Question: I have a jquery problem, I am fetching results in an array from my sql database.
The items are in a 'table tr td'. Each row holds a unique id.
but when i do the sum or doing onkeyup for one text box the all total change also.
I am uding an 'onKeyUp' event for 'Qty'.
eg.:
> Qty = 3Bedrag = 20Totaal (expected) = 60
Here is a screenshot:

Is my jQuery code wrong?
'''
jQuery(document).ready(function(){
var j = 0;
/* COMPUTATION new item */
jQuery('input[id=new_quan_'+j+']').keyup(function(){
j++;
var new_sum = parseInt($('input[id=new_quan_'+j+']').val(), 10);
new_sum *= parseInt($('input[id=new_amt_'+j+']').val(), 10);
jQuery('input[id=new_total_'+j+']').val(new_sum);
});
});
'''
Here is the HTML and PHP code:
'''
<table cellpadding="5" cellspacing="0" width="100%" id="computation_table">
<tbody>
<tr>
<th>Categories</th>
<th>Qty</th>
<th>Omschrijving</th>
<th>Bedrag</th>
<th>Totaal</th>
<th>BTW</th>
<th></th>
</tr>
<?
$quo_com = mysql_query( "SELECT * FROM jon_com_quo_computation WHERE user_code = '".$_GET['uc']."' and footnote = 'new' and active='1' " ) or die ( mysql_error() );
$get_btw = mysql_fetch_array( $quo_com );
if ( $get_btw['currency'] == 'euro' ) {
$msg_tot = '&euro;';
} elseif ( $get_btw['currency'] == 'usd' ) {
$msg_tot = '&#36;';
}
$sqlview = mysql_query( "SELECT * FROM jon_com_quo_computation WHERE user_code = '".$_GET['uc']."' and footnote = 'new' and active='1' " ) or die ( mysql_error() );
$j = 0;
while( $row = mysql_fetch_array( $sqlview ) ) {
?>
<tr>
<td>
<input type="hidden" name="id_<?=$j?>" value="<?=$row['q_id'];?>" />
<input type="hidden" name="counter" value="<?=$j?>" />
<input type="text" name="category_<?=$j?>" class="text_com" value="<?=$row['category'];?>" />
</td>
<td>
<input type="text" name="quantity_<?=$j?>" id="new_quan_<?=$j?>" class="text_com" value="<?=$row['quo_quantity'];?>" /> x
</td>
<td width="200">
<input type="text" name="quo_definition_<?=$j?>" class="input" value="<?=$row['quo_definition'];?>" />
</td>
<td>
<input type="text" name="quo_amt_<?=$j?>" id="new_amt_<?=$j?>" class="text_com" value="<?=$row['quo_amt'];?>" />
</td>
<td id="total">
<input type="text" name="quo_total_<?=$j?>" id="new_total_<?=$j?>" class="text_com" value="<?=$row['quo_total'];?>" />
</td>
<td>
<input type="text" name="quo_btw_<?=$j?>" class="text_com" value="<?=$row['quo_btw'];?>" />
</td>
</tr>
<?
$j++;
}
?>
</tbody>
</table>
</div>
<br />
<!-- END OF COMPUTATION UPDATE -->
<input type="submit" name="up_item_list" value="Werk de vorm" /> - <input type="submit" name="new_save_list" value="Opslaan nieuw item" /> - <a href="">Annuleren</a>
</form>
'''
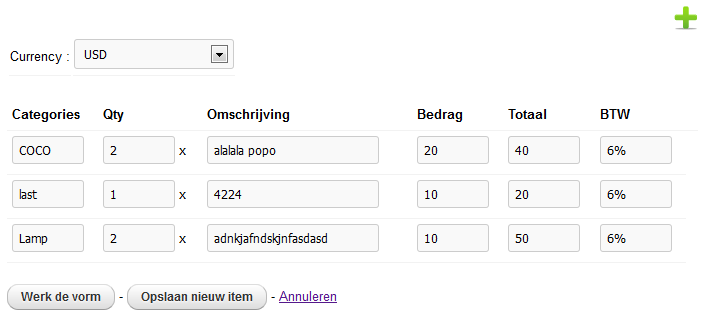
Answer: It is better to use classes to find corresponding elements instead of that id built with 'j' (even have no idea how it should work looking at your code)
'''
jQuery('.new_quan').keyup(function(){
var new_sum = parseInt(jQuery(this).val(), 10);
new_sum *= parseInt(jQuery(this).closest('tr').find('.new_amt').val(), 10);
jQuery(this).closest('tr').find('.new_total').val(new_sum);
});
'''
And update php code:
'''
while( $row = mysql_fetch_array( $sqlview ) ) {
?>
<tr>
<td>
<input type="hidden" name="id_<?=$j?>" value="<?=$row['q_id'];?>" />
<input type="hidden" name="counter" value="<?=$j?>" />
<input type="text" name="category_<?=$j?>" class="text_com" value="<?=$row['category'];?>" />
</td>
<td>
<input type="text" name="quantity_<?=$j?>" id="new_quan_<?=$j?>" class="text_com new_quan" value="<?=$row['quo_quantity'];?>" /> x
</td>
<td width="200">
<input type="text" name="quo_definition_<?=$j?>" class="input" value="<?=$row['quo_definition'];?>" />
</td>
<td>
<input type="text" name="quo_amt_<?=$j?>" id="new_amt_<?=$j?>" class="text_com new_amt" value="<?=$row['quo_amt'];?>" />
</td>
<td id="total">
<input type="text" name="quo_total_<?=$j?>" id="new_total_<?=$j?>" class="text_com new_total" value="<?=$row['quo_total'];?>" />
</td>
<td>
<input type="text" name="quo_btw_<?=$j?>" class="text_com" value="<?=$row['quo_btw'];?>" />
</td>
</tr>
<?
$j++;
}
'''
Here I have added few classes to your inputs so than it is possible to find those elements in even handler with find '.find('.new_total')' and '.find('.new_amt')'
'.closest("tr")' will find a tr which contains all inputs you need to update total. and 'find('...')' will search inside that tr only, updating only related input values only that way.